Interaction volume radius: 5 \u00c5
Interaction volume height: 20 \u00c5
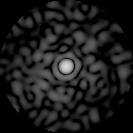
Disorder parameter: 0.8389